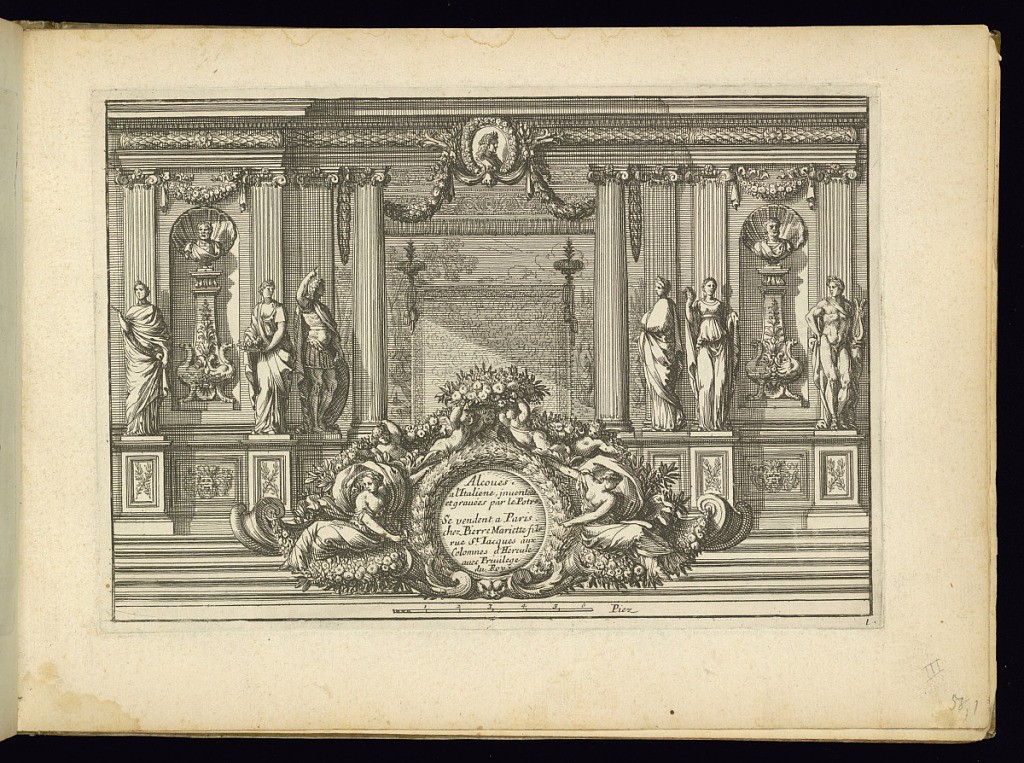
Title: Title Page
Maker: Jean Le Pautre, French, 1618–1682
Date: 1656–57
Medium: Etching on laid paper
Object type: Print
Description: Title page for a series of designs for Alcoves in an ‘Italian style'. The title is lettered in the lower center within a round cartouche framed by female figures, putti, festoons of fruit and leaves, and scrolling leaves. Behind, an alcove featuring a bed in the center, flanked by columns, fluted pilasters, portrait busts on plinths within niches and statues on plinths. Leaf molding above, with festoons of leaves and fruit and a central roundel with a profile portrait. Stairs leading up to the alcove, with ornately carved dado paneling and a hanging tapestry along the back wall. The plate is numbered and includes a scale below.